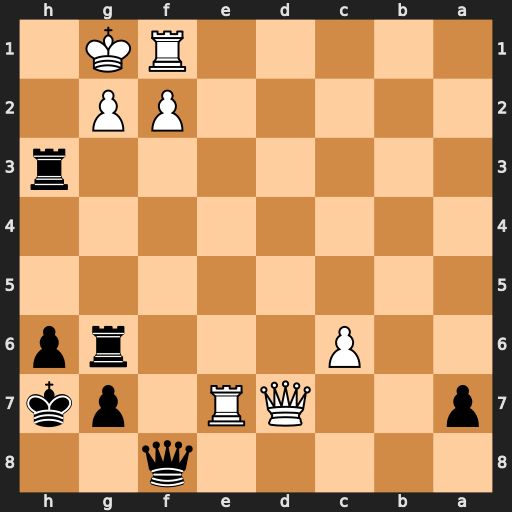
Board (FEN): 5q2/p2QR1pk/2P3rp/8/8/7r/5PP1/5RK1
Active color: b
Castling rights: -
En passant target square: -
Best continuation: Rxg2+ Kxg2 Qf3+ Kg1 Rh1#